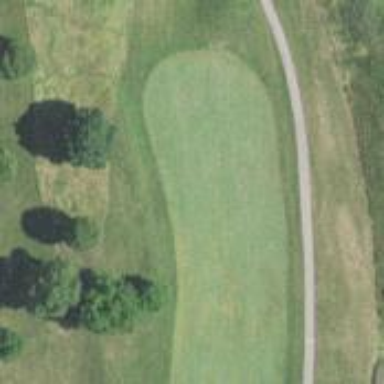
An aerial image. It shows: View of golf hole.